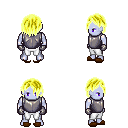
a pixel art fantasy rpg character, male body template, dark elf, purple skin, steel chest armor, white pants, gold bangs hairstyle, metal gloves, brown slippers, four views (front, back, left, right), 2x2 character sprite sheet, small pixel art, hard edges, no anti-aliasing